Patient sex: M
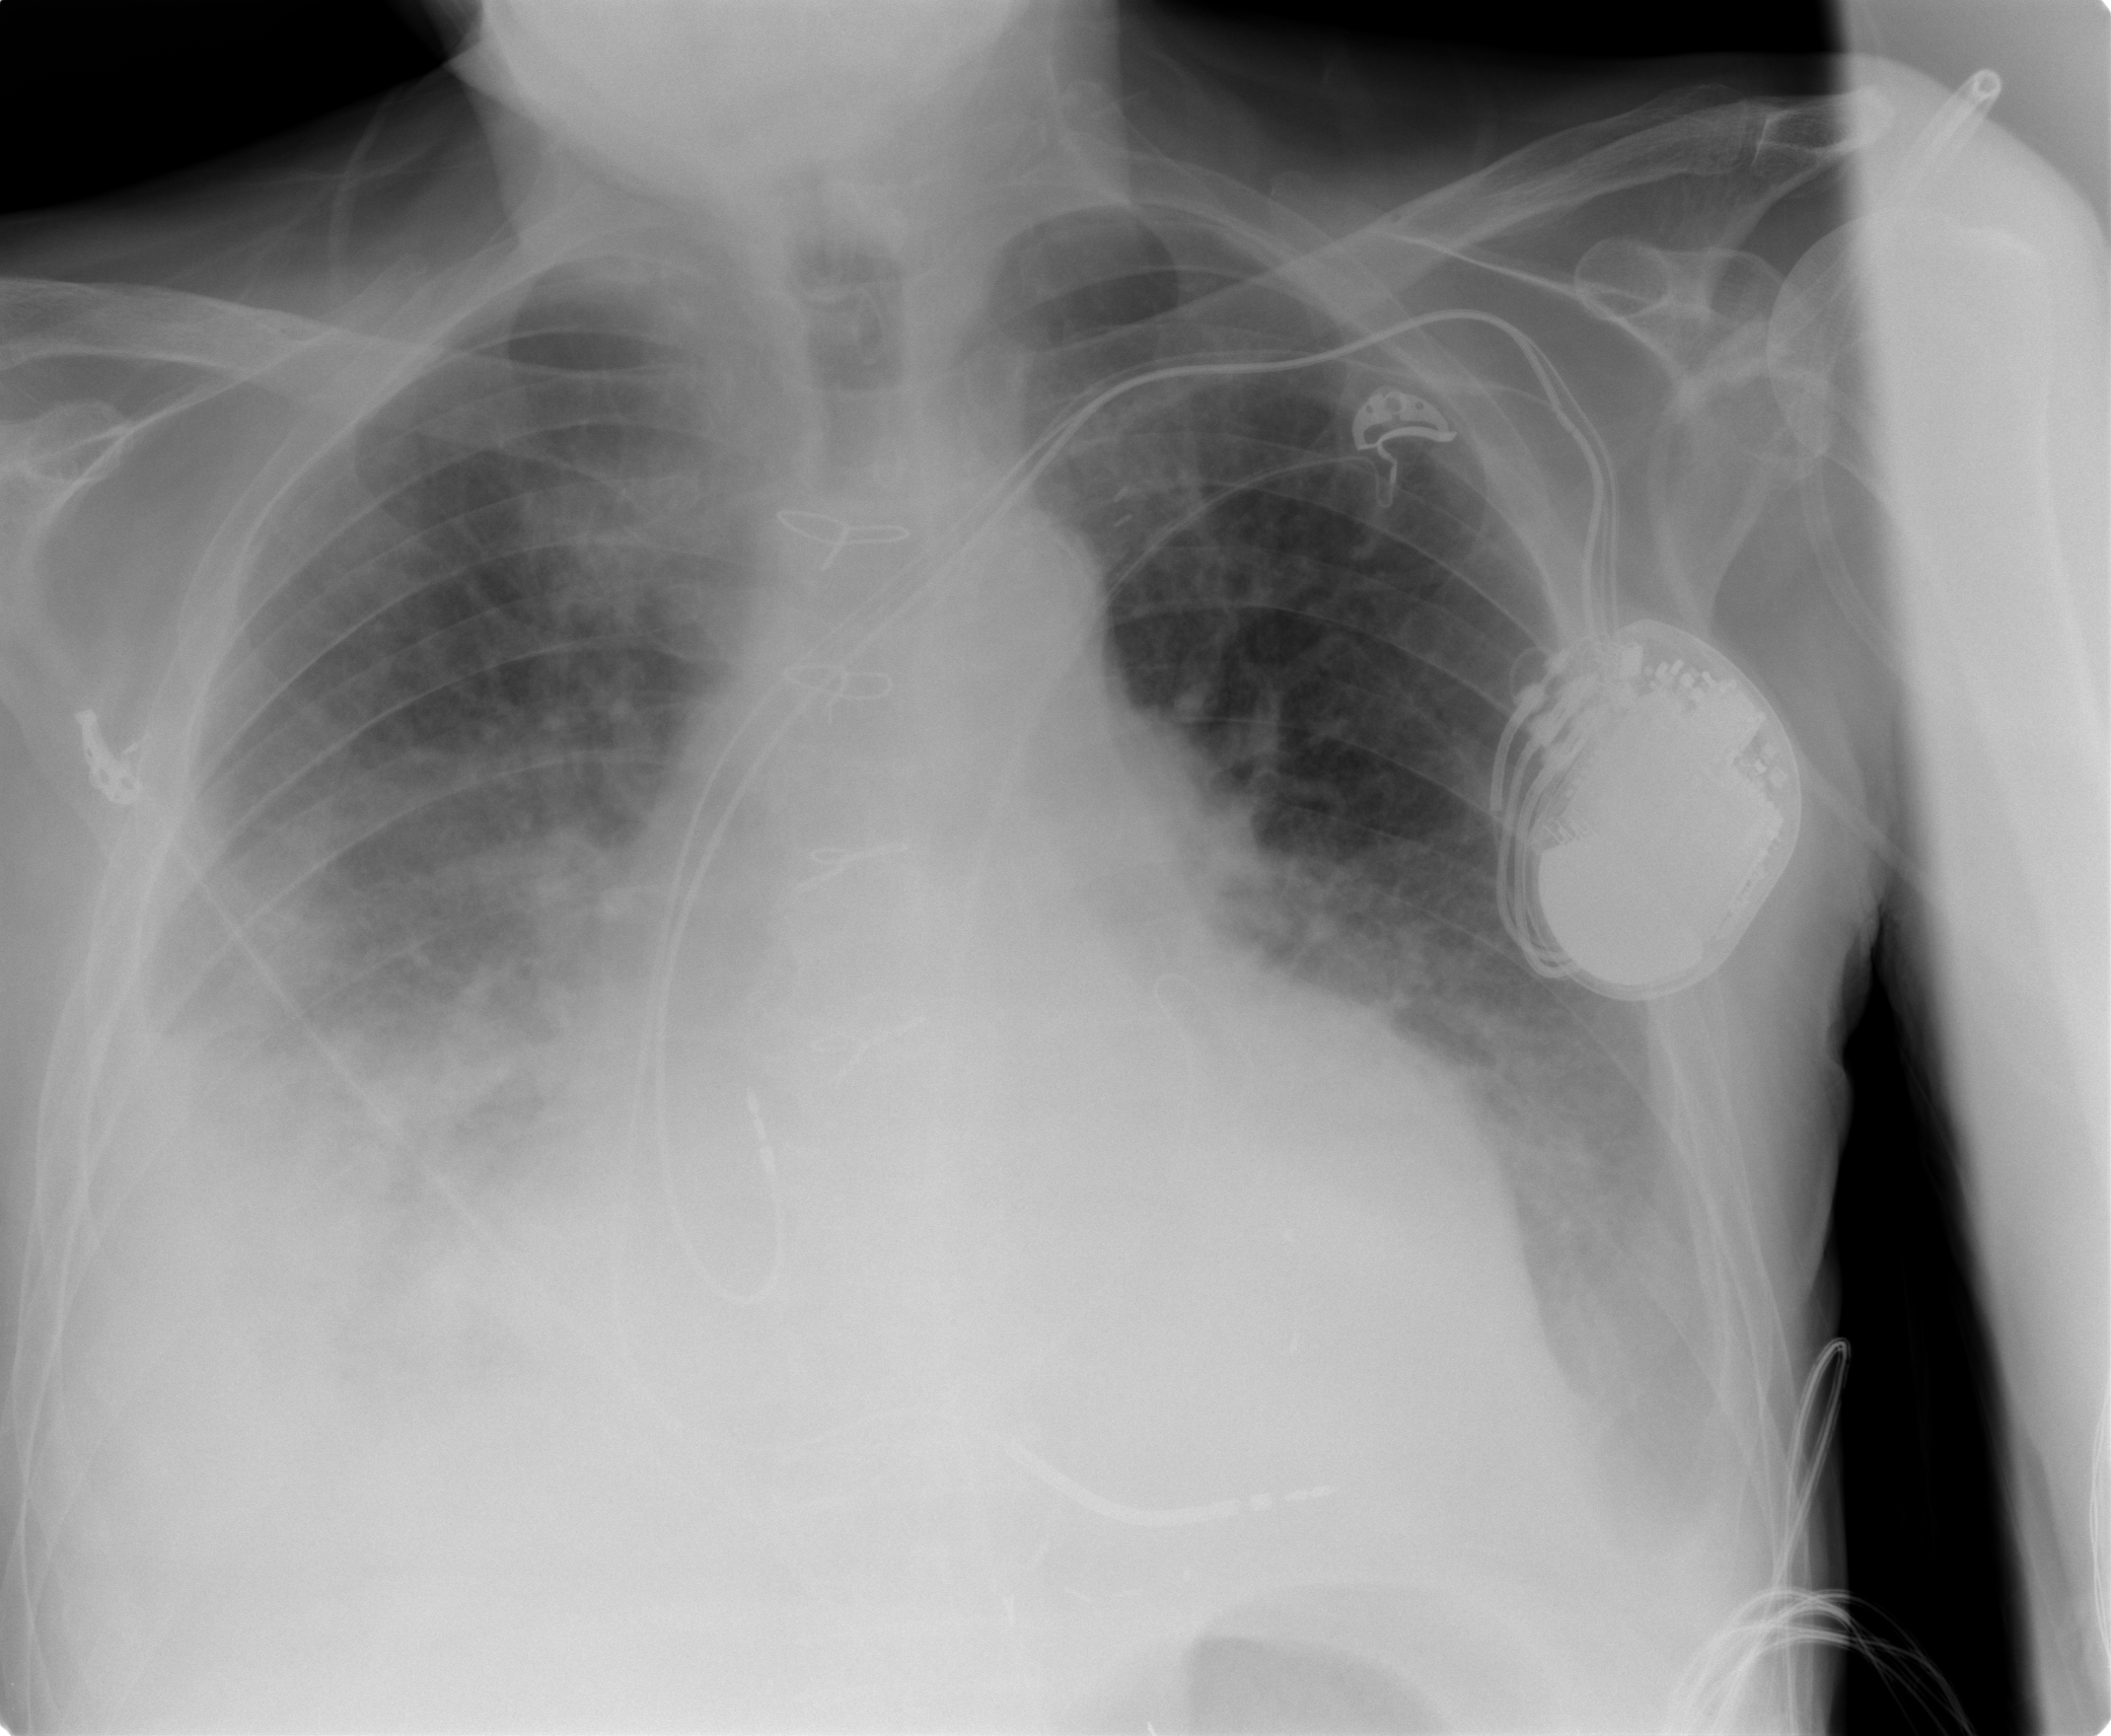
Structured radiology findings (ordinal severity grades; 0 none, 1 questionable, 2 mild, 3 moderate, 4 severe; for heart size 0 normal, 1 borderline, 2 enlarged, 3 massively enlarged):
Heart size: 2
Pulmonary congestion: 2
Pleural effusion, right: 3
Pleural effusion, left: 2
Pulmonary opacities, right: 2
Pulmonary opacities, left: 2
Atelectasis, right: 3
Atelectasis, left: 2